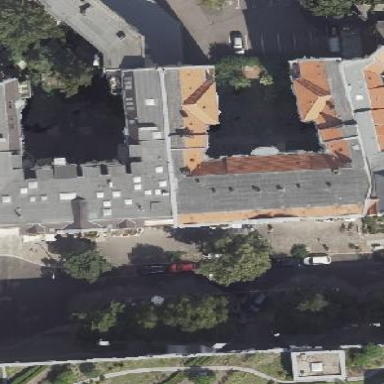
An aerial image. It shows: Residential apartments with mansard roof.